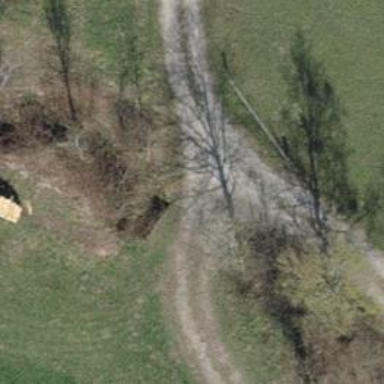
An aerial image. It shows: Culvert tunnel.